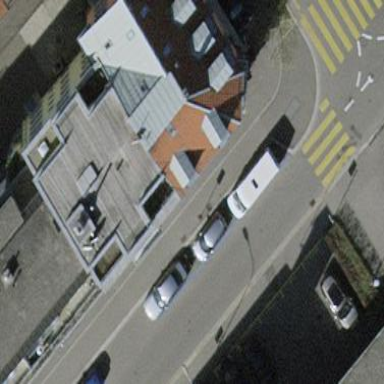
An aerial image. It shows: Parking lane.